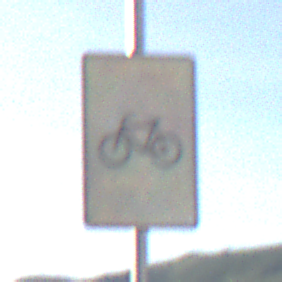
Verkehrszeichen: RadverkehrOhnePfeilsymbol
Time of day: MorningAfternoon
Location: Outdoor (RoadRail)
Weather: PartlyCloudy
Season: NotSpecified
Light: Natural